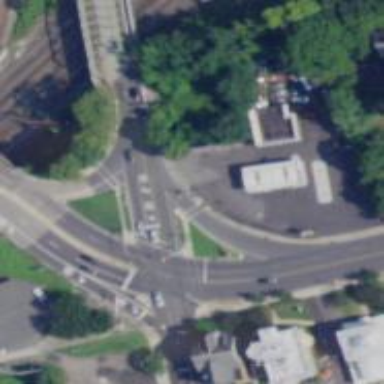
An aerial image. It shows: Pedestrian crossing with zebra markings on footway.